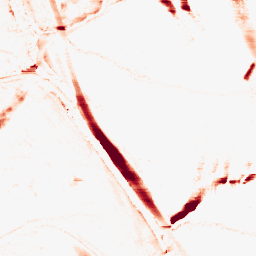
Category: morphological
Decomposition family: morphological_rect
Decomposition parameters: operation: opening
width: 20
height: 5
Upsampling method: quartic
Upsampling parameters: scale: 4
Upsampling scale: 4